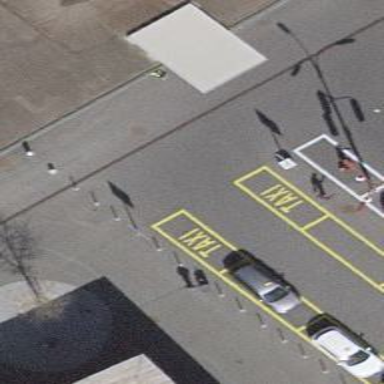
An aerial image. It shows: Taxi stand.